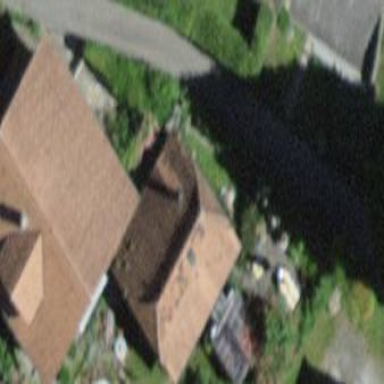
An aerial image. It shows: Barn.